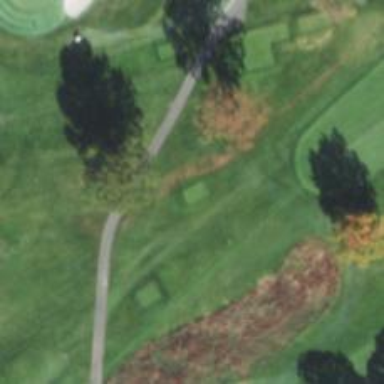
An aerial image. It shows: Golf tee.